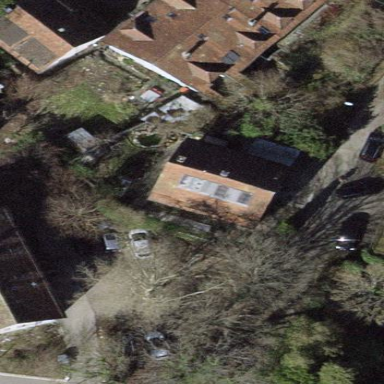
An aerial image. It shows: Residential building.